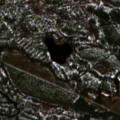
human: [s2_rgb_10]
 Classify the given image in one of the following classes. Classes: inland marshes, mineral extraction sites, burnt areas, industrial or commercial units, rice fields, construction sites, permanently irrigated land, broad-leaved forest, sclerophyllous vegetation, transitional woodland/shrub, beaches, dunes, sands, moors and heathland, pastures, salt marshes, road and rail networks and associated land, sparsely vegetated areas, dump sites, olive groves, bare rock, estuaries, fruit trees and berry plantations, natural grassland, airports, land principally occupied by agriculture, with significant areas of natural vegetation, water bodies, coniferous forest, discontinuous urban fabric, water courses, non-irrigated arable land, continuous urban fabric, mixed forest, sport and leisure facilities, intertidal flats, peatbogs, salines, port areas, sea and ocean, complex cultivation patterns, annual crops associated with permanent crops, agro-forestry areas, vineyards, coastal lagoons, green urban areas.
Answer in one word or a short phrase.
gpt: coniferous forest, mixed forest, transitional woodland/shrub